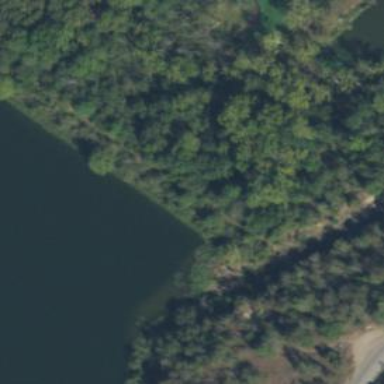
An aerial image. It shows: Reservoir.